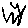
Label: zigzag